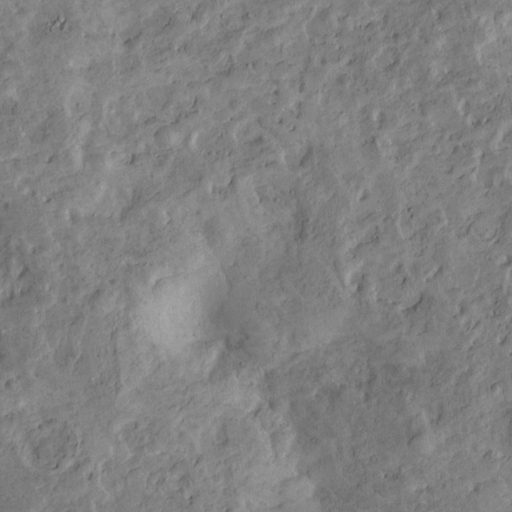
Objects detected: cone